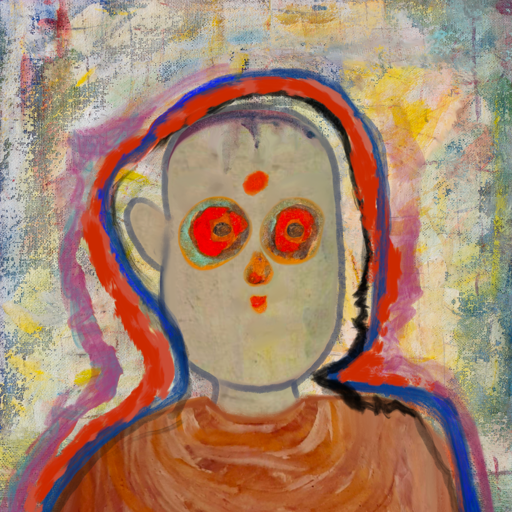
Background: Irani, Head And Neck Front: Hill_Girl, Face Front: Sisters, Bust: Pious_Lady, Hair Front: Experience, Head Accessory: Blank, Second Necklace: Blank, Necklace: Blank, Baby: Blank